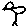
Label: bird